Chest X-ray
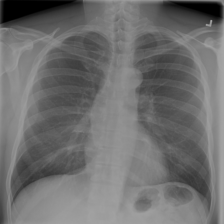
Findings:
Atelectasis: negative
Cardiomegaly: negative
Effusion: negative
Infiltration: negative
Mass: negative
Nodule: negative
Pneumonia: negative
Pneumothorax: negative
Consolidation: negative
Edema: negative
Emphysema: negative
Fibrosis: negative
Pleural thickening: negative
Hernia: negative